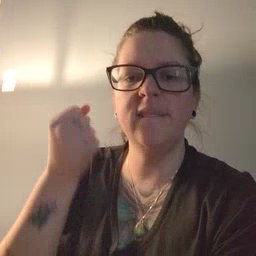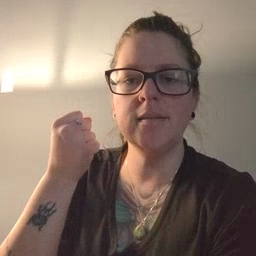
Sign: fast